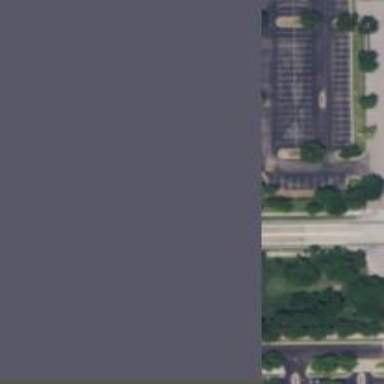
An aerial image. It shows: Parking space.